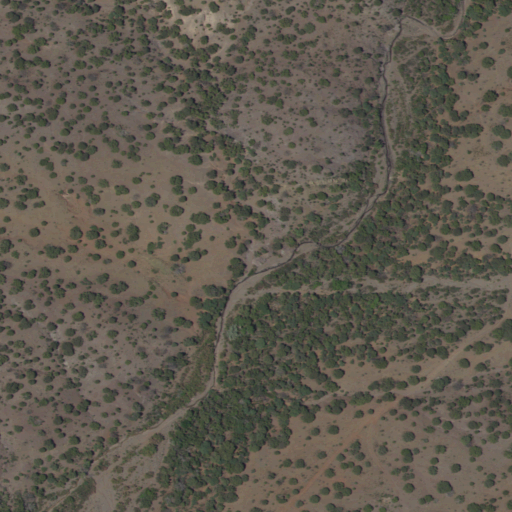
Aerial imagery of valley in New Mexico named Brush Canyon containing shrub and evergreen forest